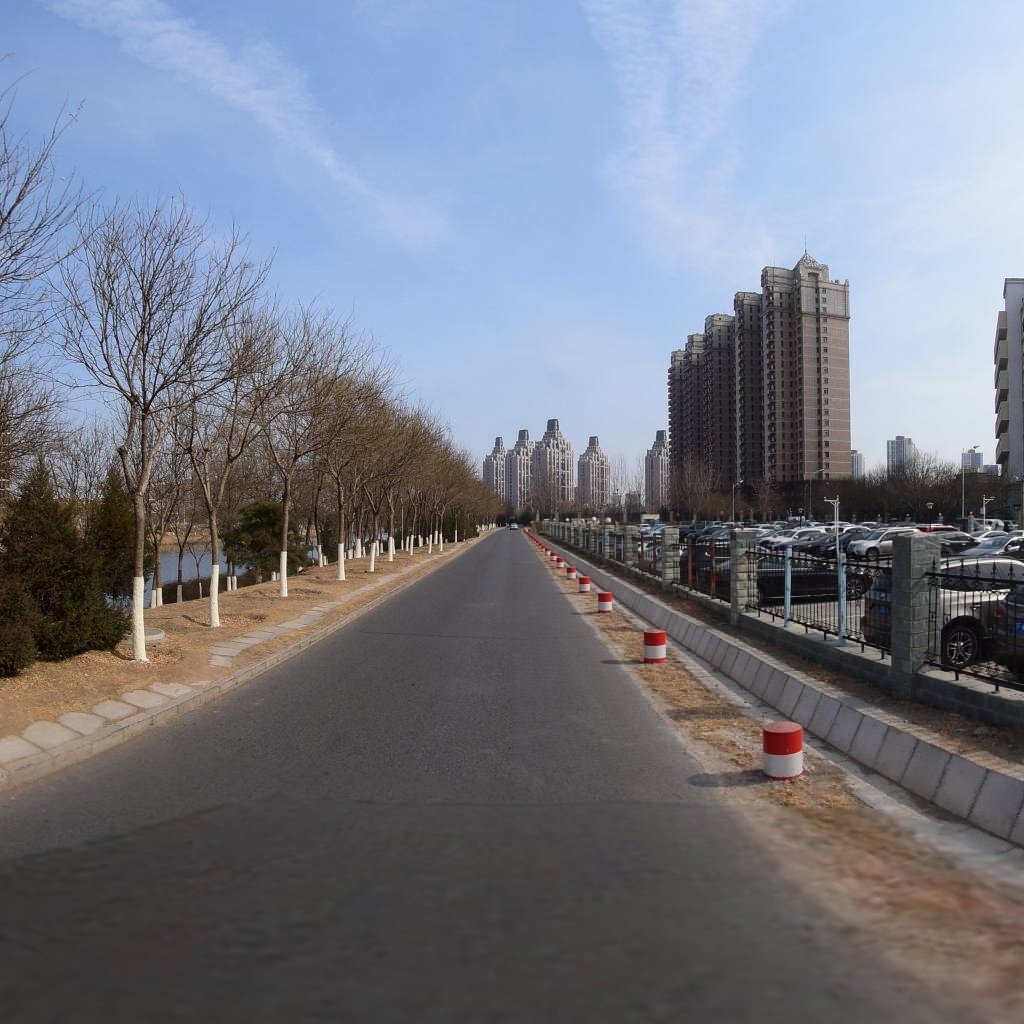
Region: Chaoyang
Road damage annotations: transverse crack